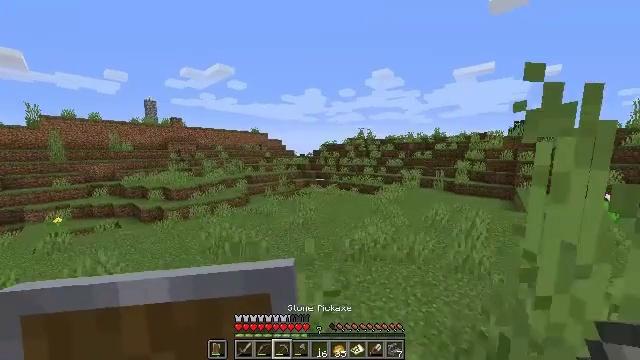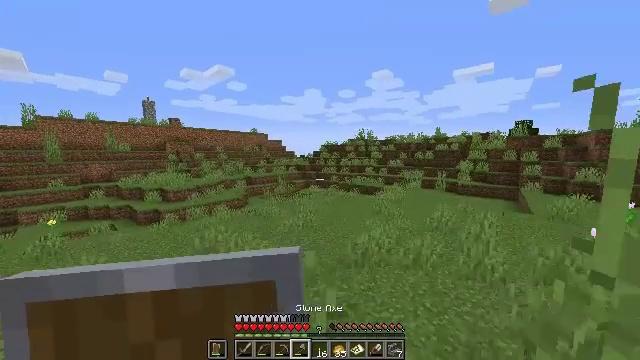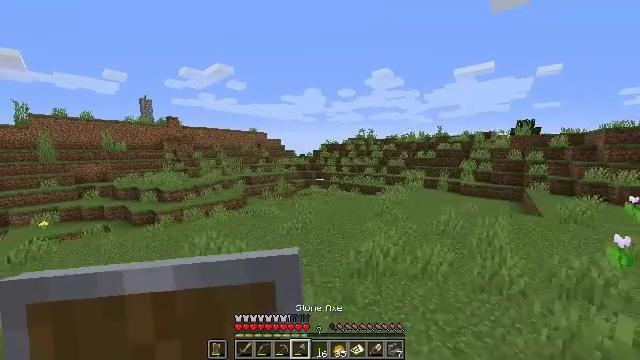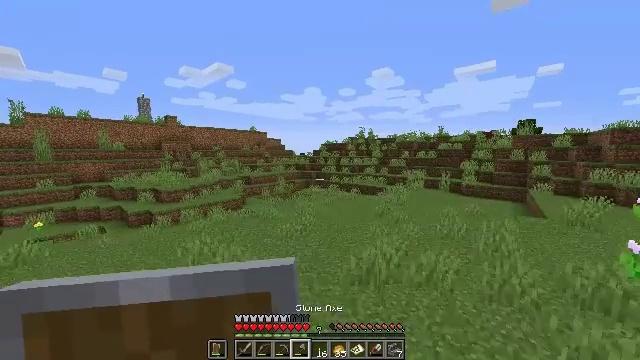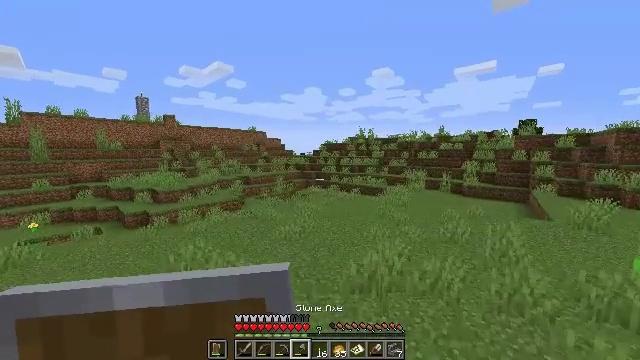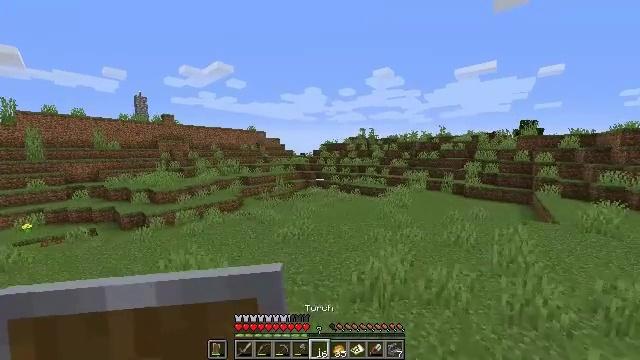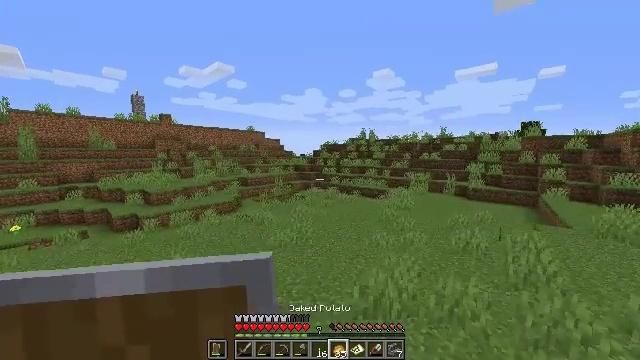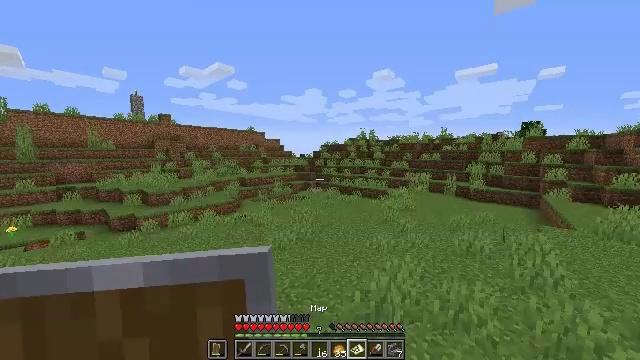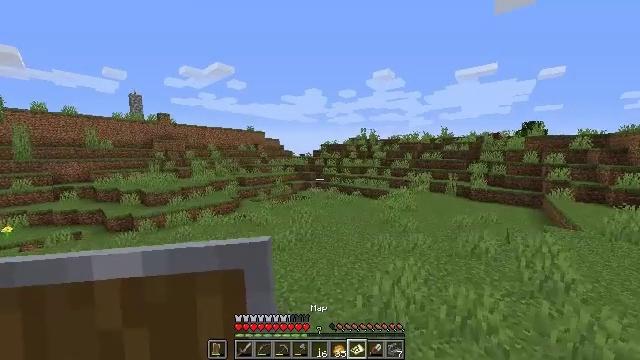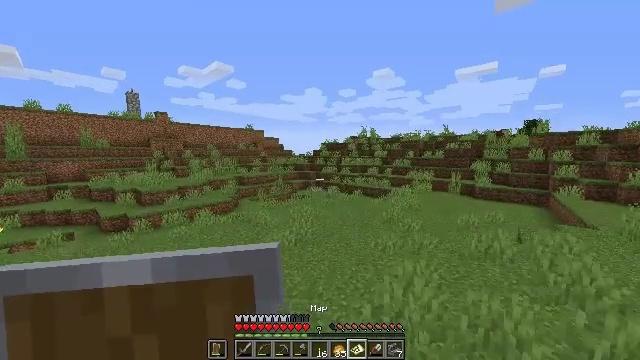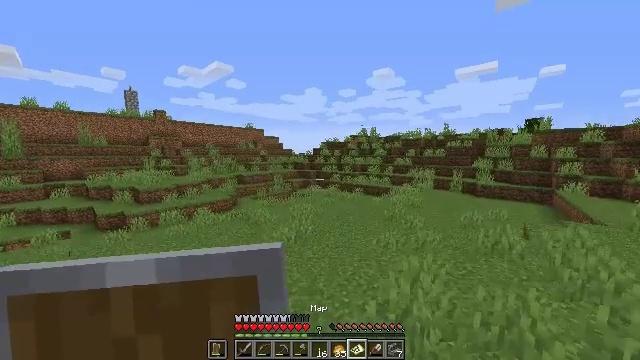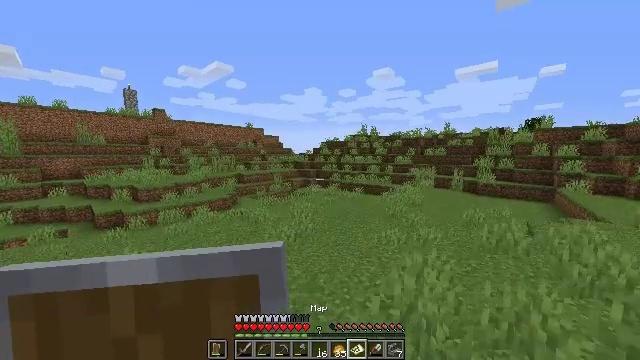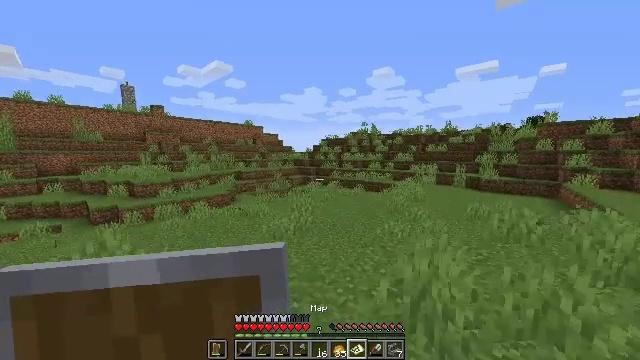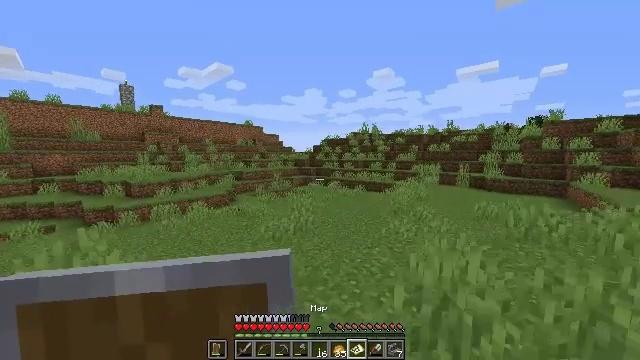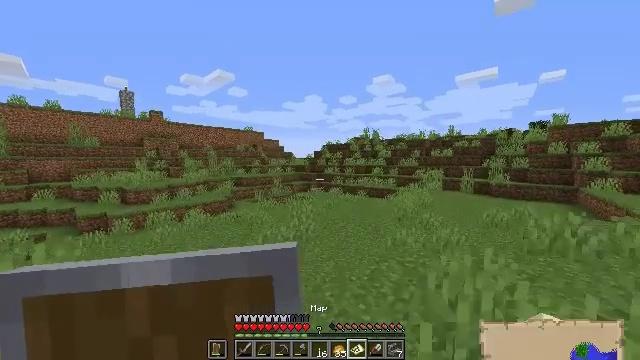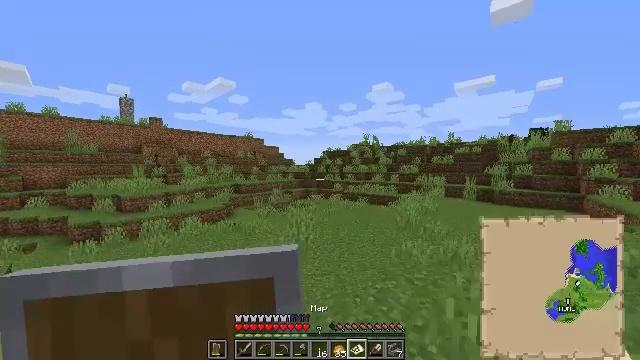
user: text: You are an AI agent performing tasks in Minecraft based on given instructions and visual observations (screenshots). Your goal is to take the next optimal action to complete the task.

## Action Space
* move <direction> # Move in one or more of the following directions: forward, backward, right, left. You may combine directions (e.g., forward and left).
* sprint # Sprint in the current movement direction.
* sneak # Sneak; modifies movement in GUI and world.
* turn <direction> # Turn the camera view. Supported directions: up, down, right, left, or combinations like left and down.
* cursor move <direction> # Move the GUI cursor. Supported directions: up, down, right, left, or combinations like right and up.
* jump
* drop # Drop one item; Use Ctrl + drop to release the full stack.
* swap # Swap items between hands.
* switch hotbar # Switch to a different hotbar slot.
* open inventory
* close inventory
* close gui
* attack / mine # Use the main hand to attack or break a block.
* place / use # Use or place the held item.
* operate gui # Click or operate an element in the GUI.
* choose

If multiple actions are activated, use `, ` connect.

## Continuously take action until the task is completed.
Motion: motion action
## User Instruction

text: Gather poppy from the ground.
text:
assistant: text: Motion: move forward
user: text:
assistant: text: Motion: move forward
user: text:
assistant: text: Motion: move forward
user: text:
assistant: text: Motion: move forward
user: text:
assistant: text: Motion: move forward
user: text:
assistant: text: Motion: move forward
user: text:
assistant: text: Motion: move forward
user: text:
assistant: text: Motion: move forward
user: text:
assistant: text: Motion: move forward
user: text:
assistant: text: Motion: move forward
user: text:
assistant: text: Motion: move forward
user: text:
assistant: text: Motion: move forward
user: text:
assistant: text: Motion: move forward
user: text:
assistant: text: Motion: move forward, turn up
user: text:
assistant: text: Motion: move forward, turn up
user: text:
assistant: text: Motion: move forward
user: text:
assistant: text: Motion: move forward
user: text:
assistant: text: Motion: move forward
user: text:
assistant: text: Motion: move forward
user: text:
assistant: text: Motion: move forward
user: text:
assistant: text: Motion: move forward
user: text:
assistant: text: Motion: move forward
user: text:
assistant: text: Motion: move forward
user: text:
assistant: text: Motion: move forward
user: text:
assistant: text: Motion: move forward
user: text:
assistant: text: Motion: move forward
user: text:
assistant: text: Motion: move forward
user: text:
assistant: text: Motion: move forward
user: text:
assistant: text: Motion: move forward
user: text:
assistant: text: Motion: move forward